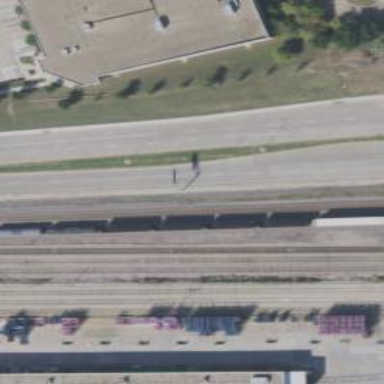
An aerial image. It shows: Abandoned railway yard.